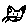
Label: cat